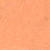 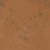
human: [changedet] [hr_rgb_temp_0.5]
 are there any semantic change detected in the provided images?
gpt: There is no change to mention.